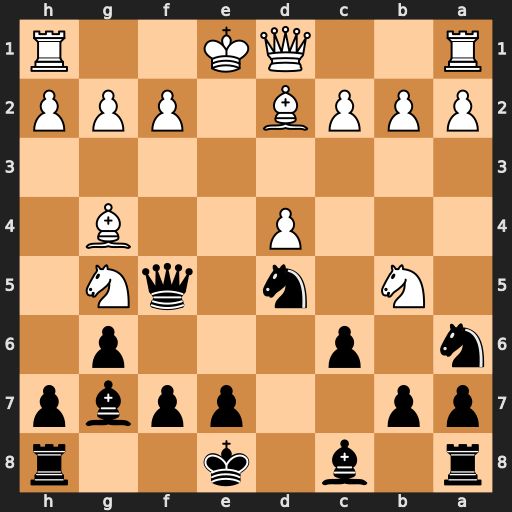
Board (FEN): r1b1k2r/pp2ppbp/n1p3p1/1N1n1qN1/3P2B1/8/PPPB1PPP/R2QK2R
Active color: b
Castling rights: KQkq
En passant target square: -
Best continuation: Qxg4 Qxg4 Bxg4